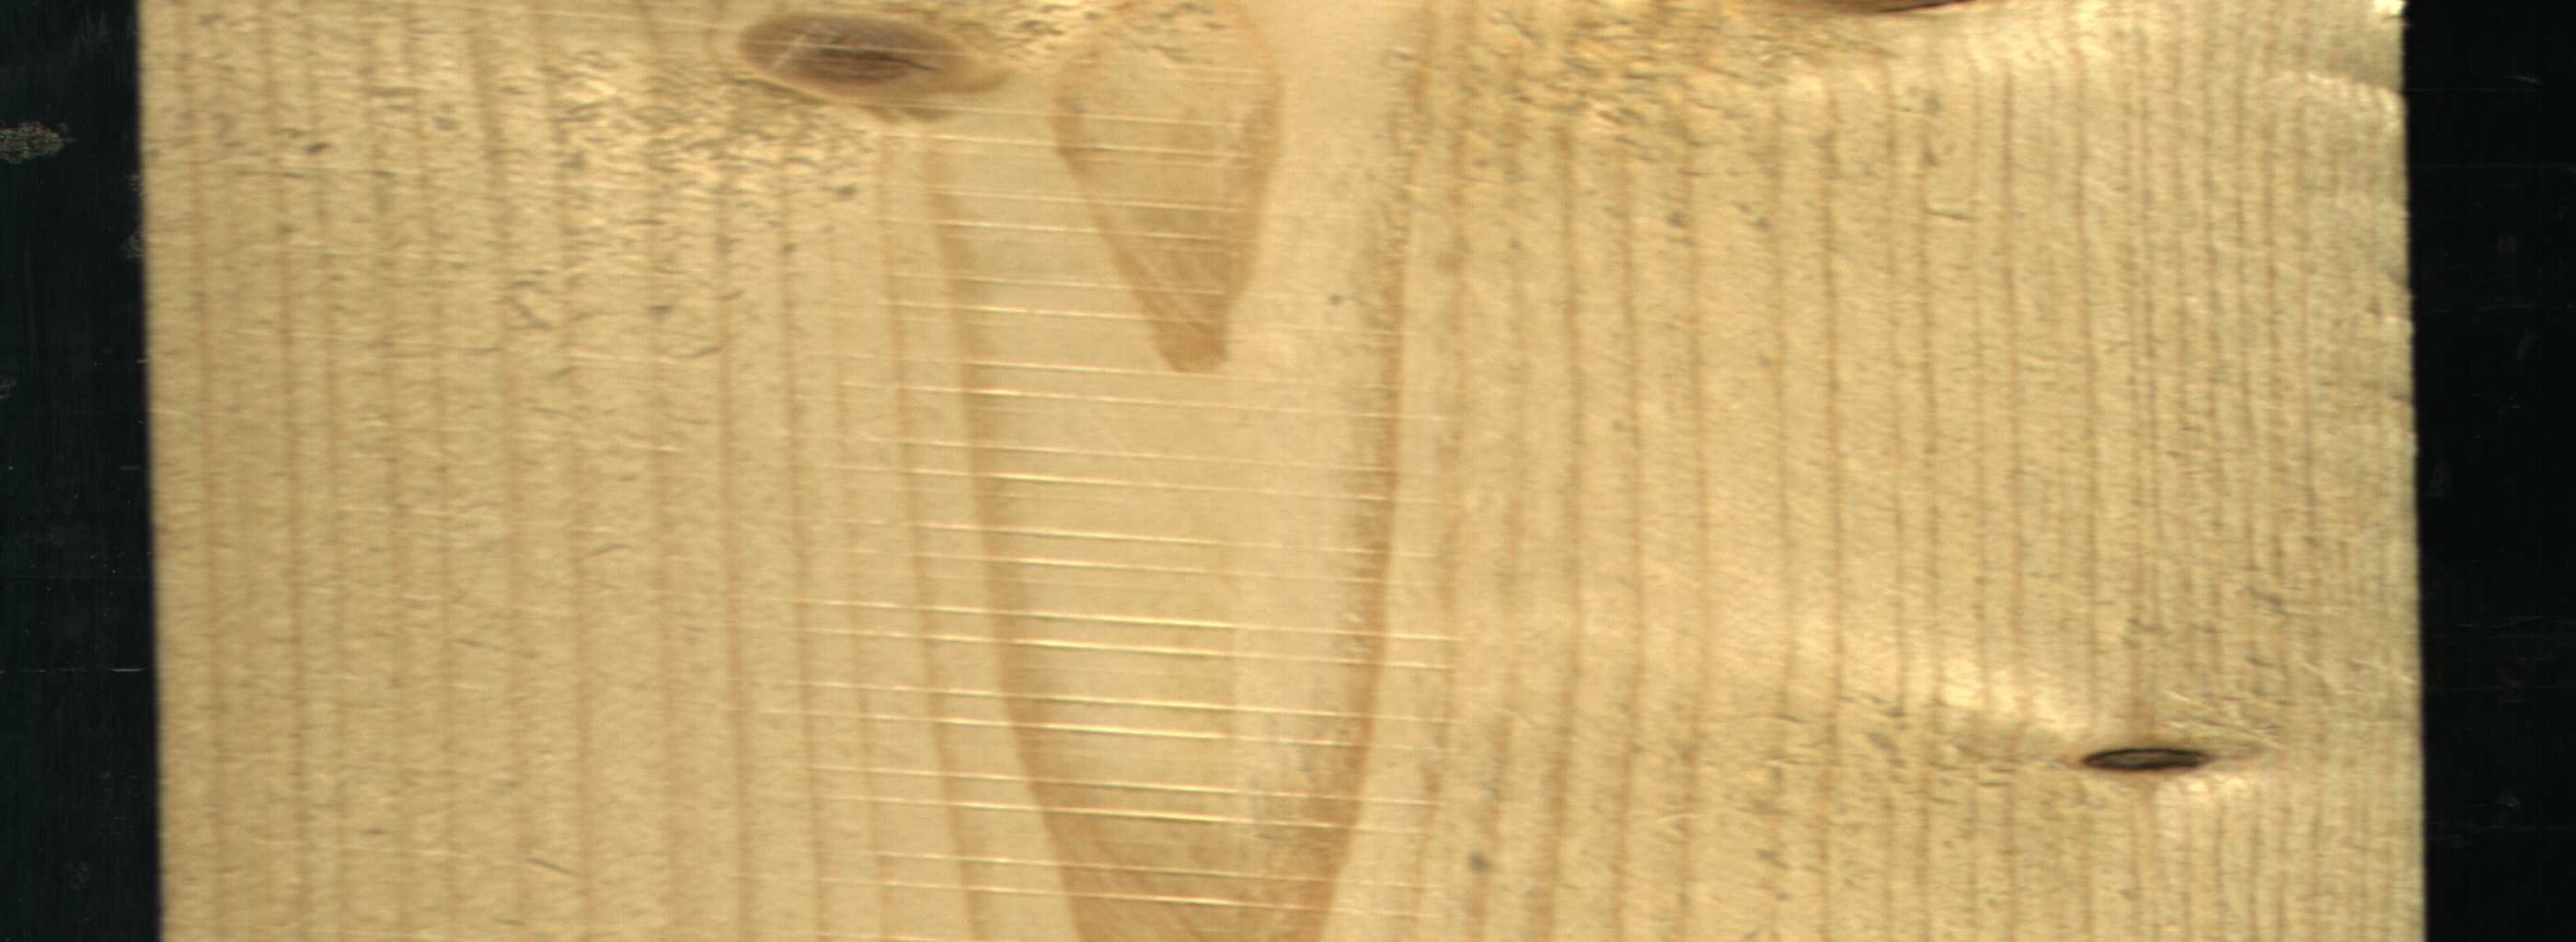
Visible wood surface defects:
Dead_Knot
Live_Knot
Live_Knot